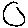
Label: circle